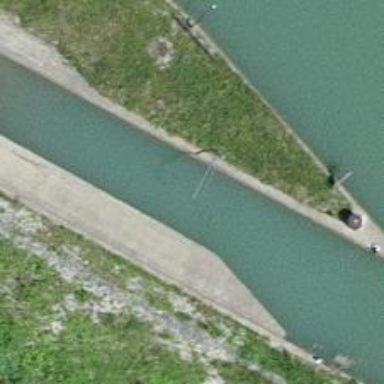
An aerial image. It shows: Slipway on leisure land.